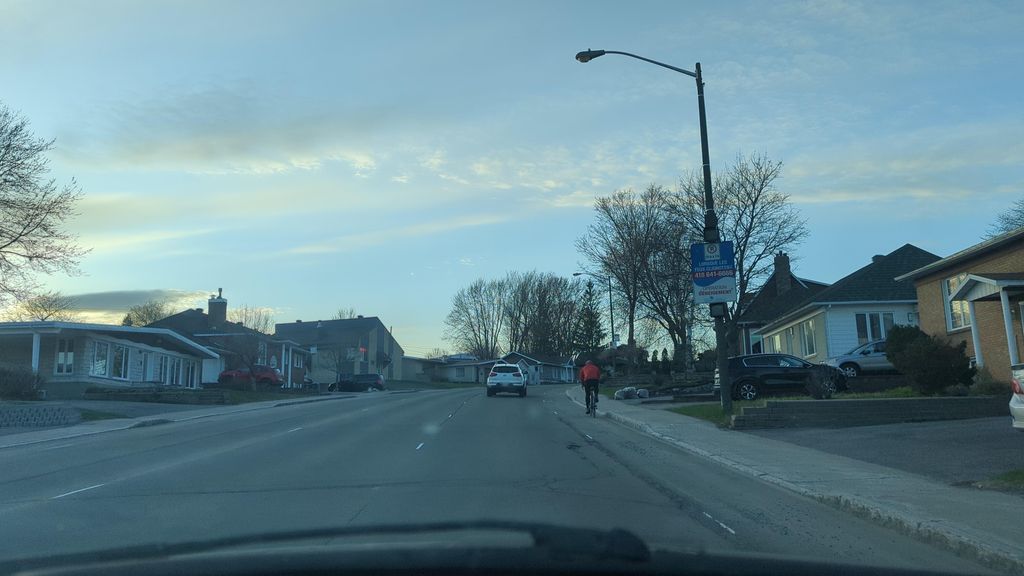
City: quebec_city